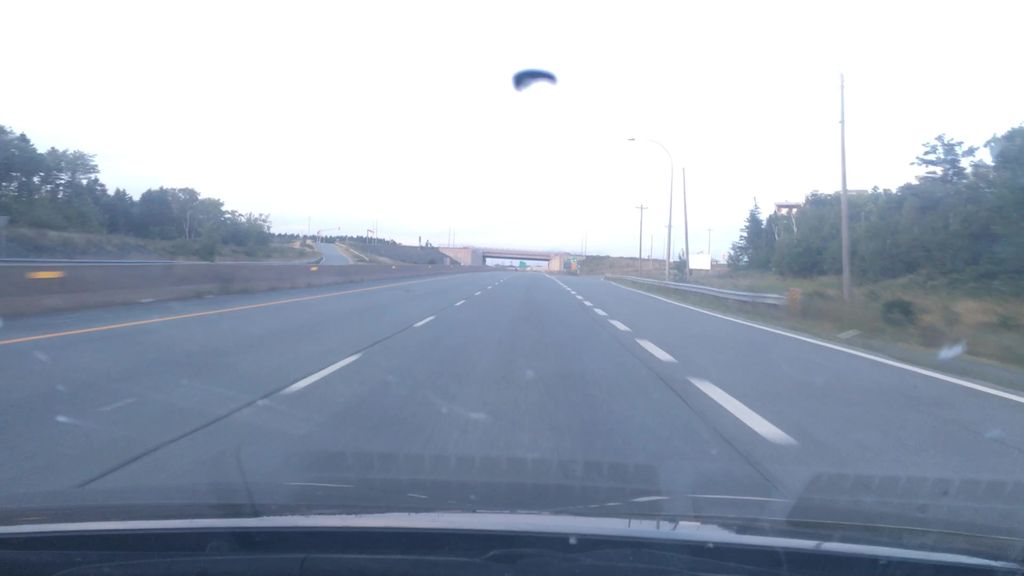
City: halifax